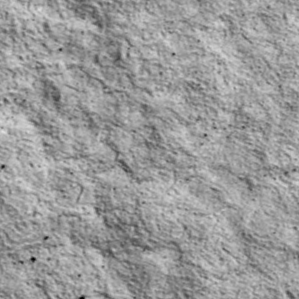
Label: non_frost